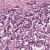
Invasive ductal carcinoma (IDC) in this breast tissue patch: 1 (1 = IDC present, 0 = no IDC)